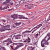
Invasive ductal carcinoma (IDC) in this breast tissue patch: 1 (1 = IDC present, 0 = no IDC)